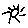
Label: sun